Question: Posting here as requested original post can be found <URL>
Hello, I would like to build ember.js using Ubuntu 13.
I have cloned the official Github project, cd into the project and as described in the readme file I did:
bundle install
rake dist
no error is shown on screen and as a result I get a directory shown in the image

I would like to use ember and ember-data, so I include
ember.js
ember-data-deps.js
files in my test project.
The problem is that I am getting a TypeError: App.Router is undefined
I am using this at my client.js file to init ember
this.App = Ember.Application.create();
App.Router.map(function() {
this.route('contributors');
this.route('contributor', {path: '/contributors/:contributor_id'});
});
Am I doing something wrong in the build process?
Should I include some other js files in my project?
Thank you in advanced.
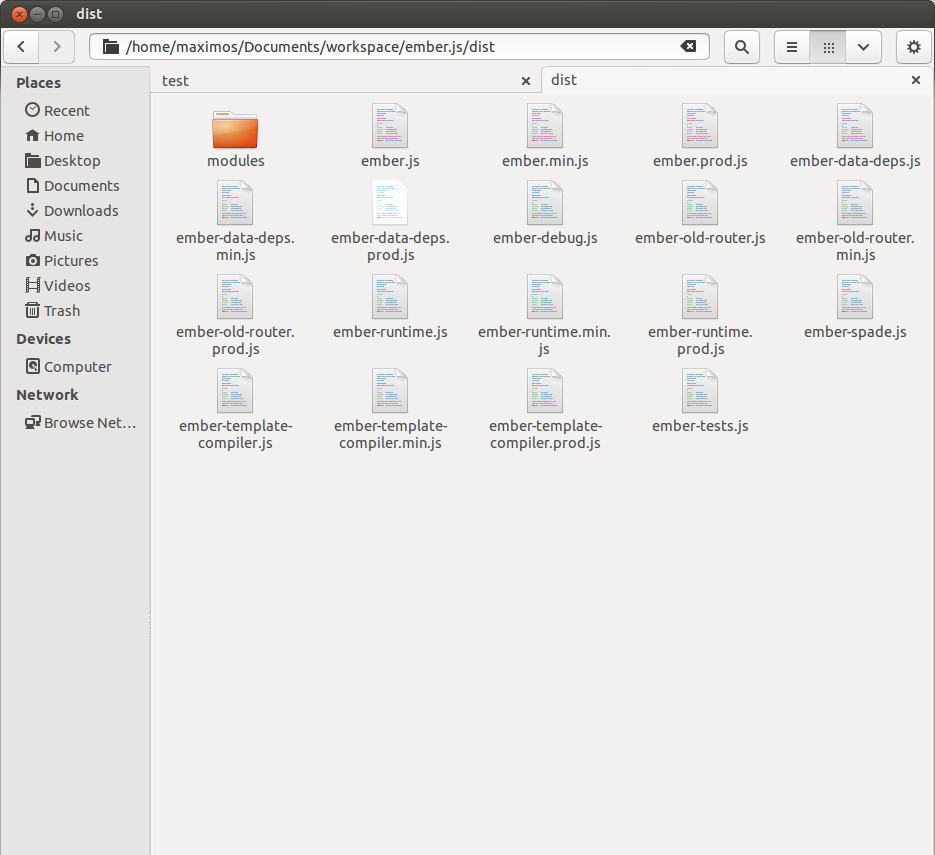
Answer: - The 'TypeError: App.Router is undefined' error is because ember.js is not loaded correctly or in the correct order.- To get 'ember-data' (that is separate from 'ember.js') you have to clone this repo (<URL> and follow the build instructions in the readme file, it's straight forward, and once you have the 'dist' directory from the ember-data build process get the file 'ember-data.js' development version or 'ember-data.min.js' for production
here is a simple ember project setup using ember-data:
'''
<!DOCTYPE HTML>
<html lang="en-US">
<head>
<meta charset="UTF-8">
<title>ember app</title>
</head>
<body>
<script type="text/x-handlebars">
hello world!
</script>
<script type="text/javascript" src="http://cdnjs.cloudflare.com/ajax/libs/jquery/2.0.0/jquery.min.js"></script>
<script type="text/javascript" src="http://builds.emberjs.com.s3.amazonaws.com/handlebars-1.0.0-rc.3.js"></script>
<script type="text/javascript" src="http://builds.emberjs.com.s3.amazonaws.com/ember-latest.js"></script>
<script type="text/javascript" src="http://builds.emberjs.com.s3.amazonaws.com/ember-data-latest.js"></script>
<script type="text/javascript" src="app.js"></script>
</body>
</html>
'''
'''
var App = Ember.Application.create({
ready: function () {
console.log("app started...");
}
});
'''
hope it helps